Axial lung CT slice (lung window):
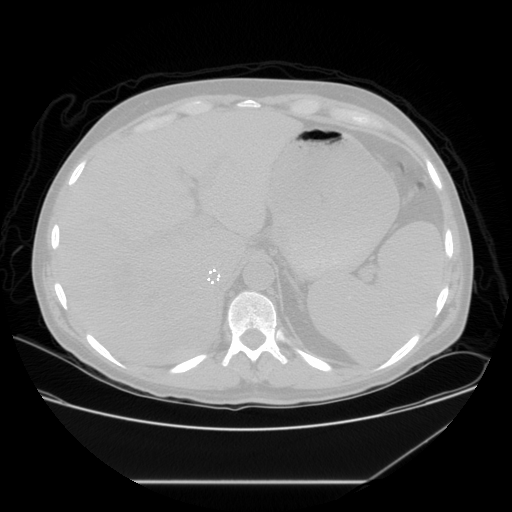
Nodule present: no